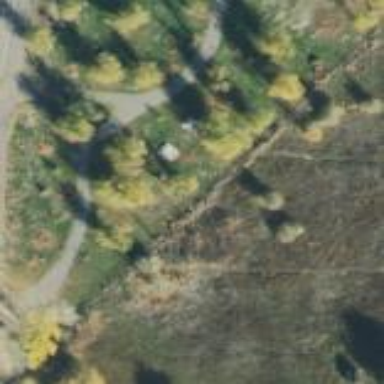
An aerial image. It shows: Basic campsite with tents and caravans.